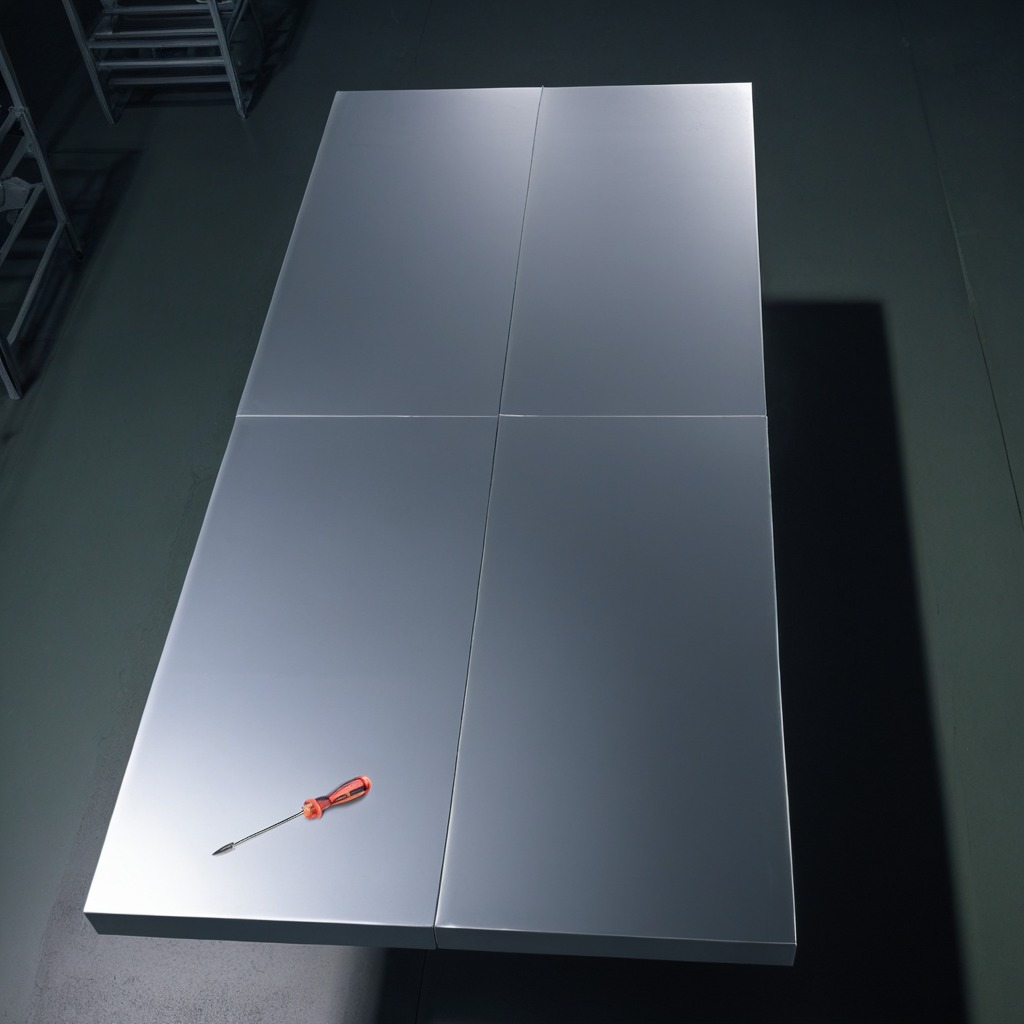
A screwdriver is lying on the tabletop.